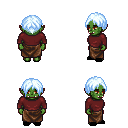
a pixel art fantasy rpg character, female body template, orc, green skin, maroon long-sleeve shirt, robe skirt, white cyan parted hairstyle, black slippers, four views (front, back, left, right), 2x2 character sprite sheet, small pixel art, hard edges, no anti-aliasing